Interaction volume radius: 5 \u00c5
Interaction volume height: 15 \u00c5
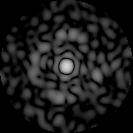
Disorder parameter: 0.8461